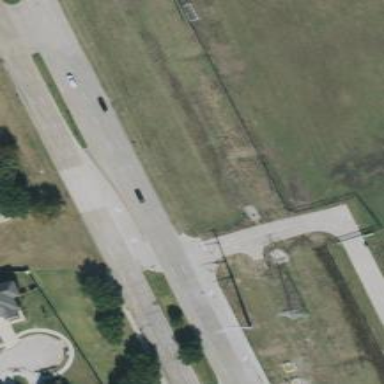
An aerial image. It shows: Secondary link road.